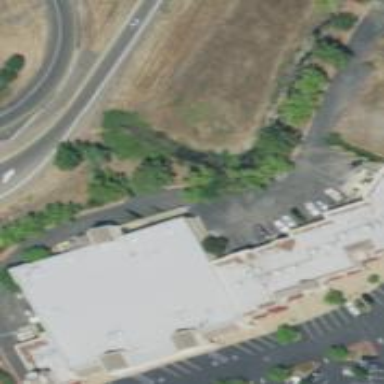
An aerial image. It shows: Commercial building.